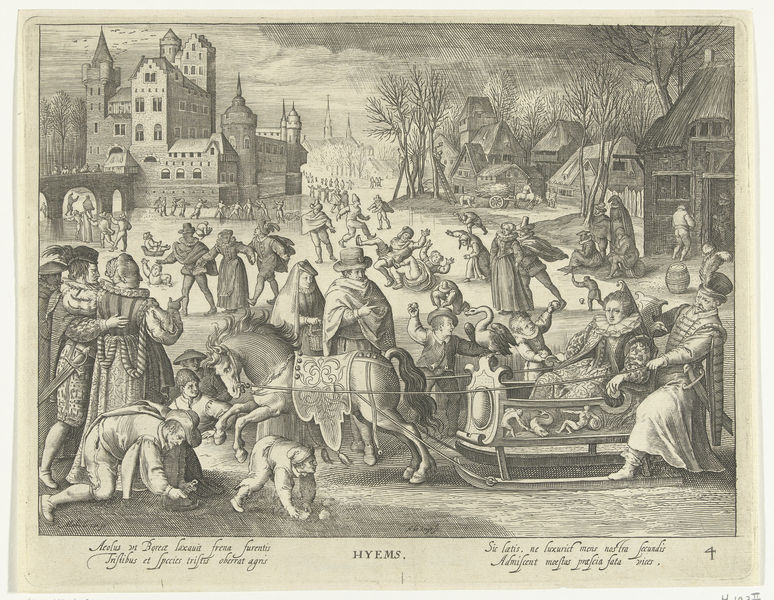
Titel: Winter
Künstler: Nicolaes de Bruyn
Standort: Amsterdam
Institution: Rijksmuseum
Schlagwörter: weiß, bäume, menschen, see, stadt, frau, schwarz, zeichnung, eis, haus, schloss, schnee, häuser, kinder, pferd, schrift, schwan, dorf, winter, kutsche, zeigen, regen, burg, lithographie, stich, text, mittelalter, königin, schlitten, kupferstich, gefroren, eislaufen, hyems, alster, schlittschue, zugefrorener see